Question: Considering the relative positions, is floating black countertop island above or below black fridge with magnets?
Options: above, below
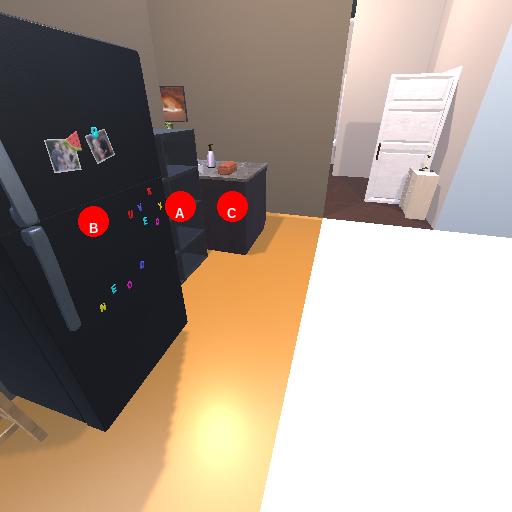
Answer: above